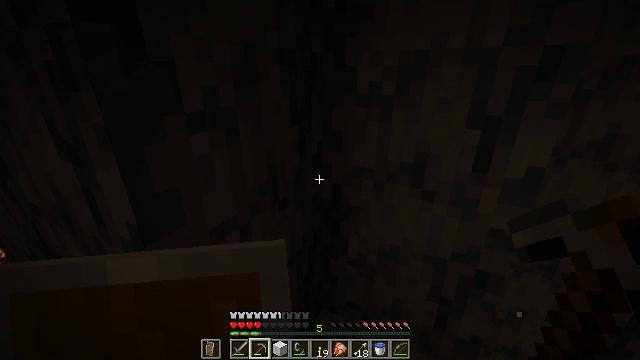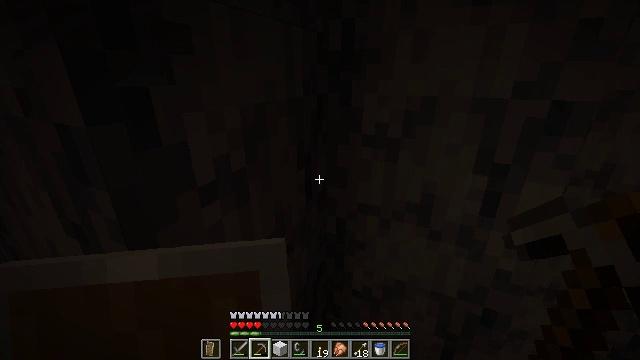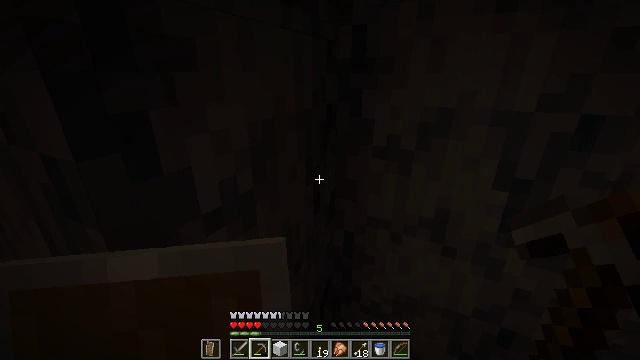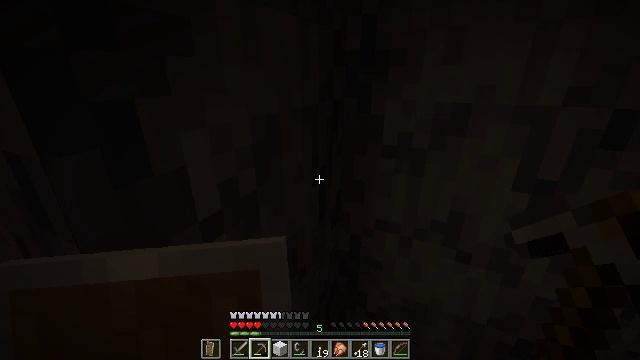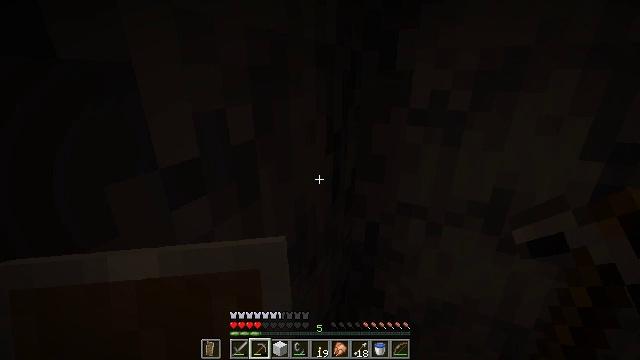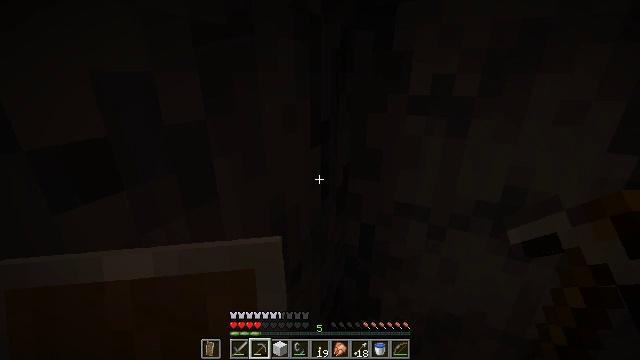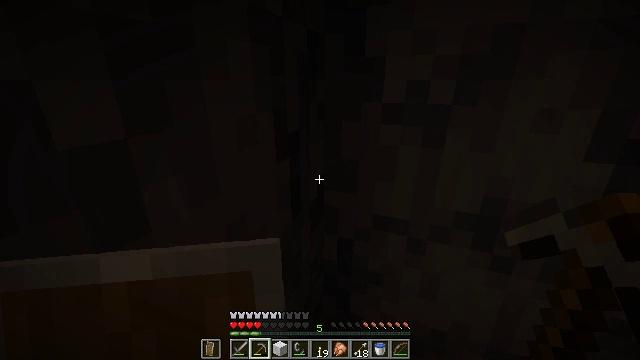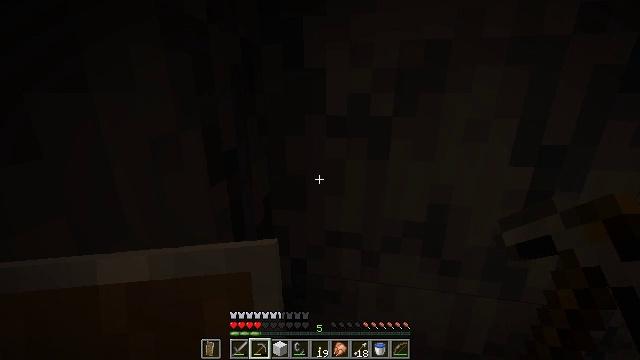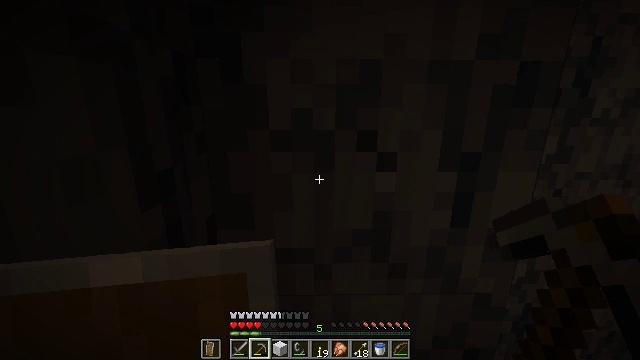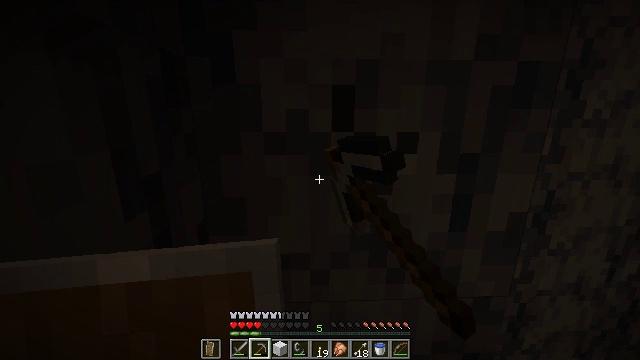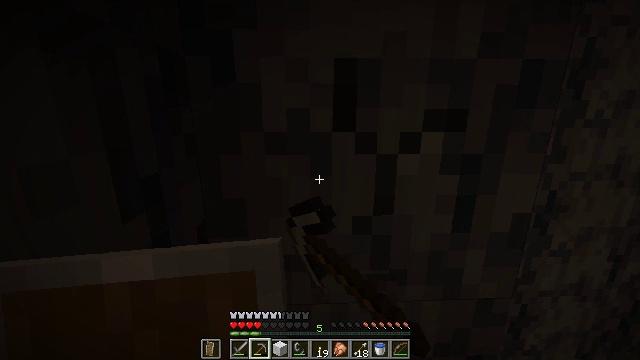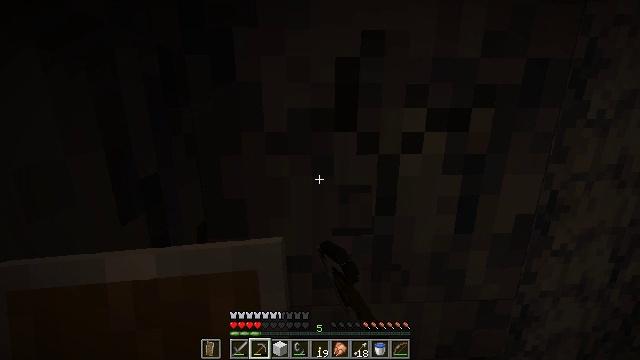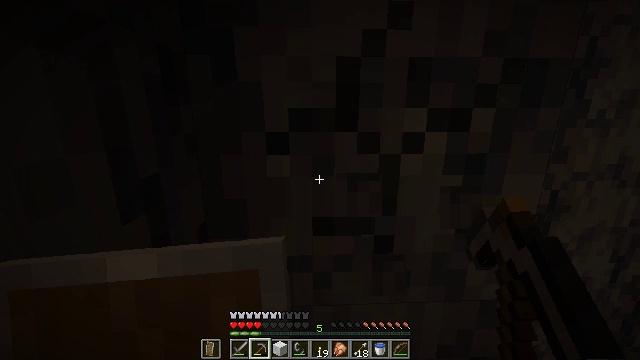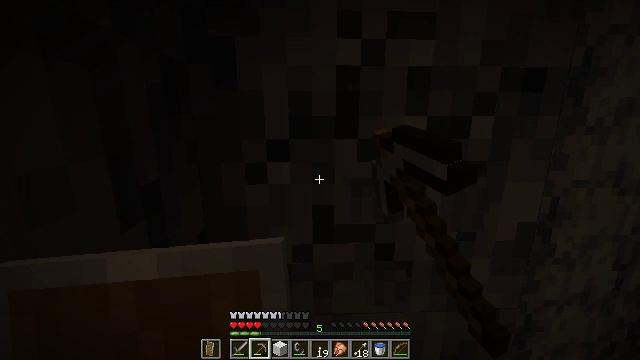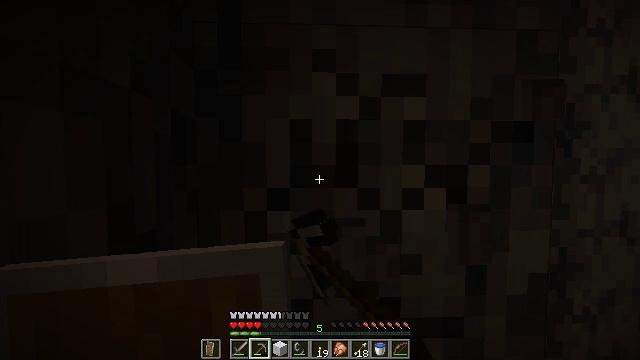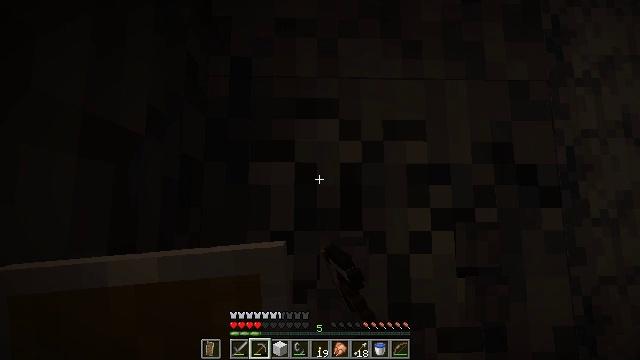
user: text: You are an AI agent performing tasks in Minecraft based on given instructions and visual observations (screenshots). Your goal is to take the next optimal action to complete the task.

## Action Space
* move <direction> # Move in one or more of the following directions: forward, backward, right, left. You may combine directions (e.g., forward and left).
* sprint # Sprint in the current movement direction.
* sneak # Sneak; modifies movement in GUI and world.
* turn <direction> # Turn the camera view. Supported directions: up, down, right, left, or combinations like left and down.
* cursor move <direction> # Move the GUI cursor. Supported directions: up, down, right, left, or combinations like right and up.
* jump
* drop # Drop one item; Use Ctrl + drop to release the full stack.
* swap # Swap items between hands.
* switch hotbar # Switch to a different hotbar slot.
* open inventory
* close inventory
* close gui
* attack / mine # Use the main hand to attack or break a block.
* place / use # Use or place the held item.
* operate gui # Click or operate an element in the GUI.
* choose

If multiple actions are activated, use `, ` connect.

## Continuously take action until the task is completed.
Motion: motion action
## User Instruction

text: Collect basalt for building.
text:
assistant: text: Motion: move forward, turn right, jump
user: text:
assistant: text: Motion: move forward, jump
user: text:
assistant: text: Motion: move forward, jump
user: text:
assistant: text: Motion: move forward, jump
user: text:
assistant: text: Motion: move forward, jump
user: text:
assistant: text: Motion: turn right and up, jump
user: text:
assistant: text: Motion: turn right and up
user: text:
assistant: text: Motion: turn right and up, attack / mine
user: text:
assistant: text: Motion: turn right, attack / mine
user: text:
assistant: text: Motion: attack / mine
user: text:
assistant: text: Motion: attack / mine
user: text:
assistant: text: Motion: attack / mine
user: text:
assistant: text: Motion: turn up, attack / mine
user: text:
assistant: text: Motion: turn up, attack / mine
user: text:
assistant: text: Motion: turn up, attack / mine
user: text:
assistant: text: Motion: turn up, attack / mine
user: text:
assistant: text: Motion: attack / mine
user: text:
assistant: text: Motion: attack / mine
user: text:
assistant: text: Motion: attack / mine
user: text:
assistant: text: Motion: attack / mine
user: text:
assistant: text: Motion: turn up, attack / mine
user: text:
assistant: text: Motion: turn up, attack / mine
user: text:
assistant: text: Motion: turn up, attack / mine
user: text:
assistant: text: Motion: turn left and up, attack / mine
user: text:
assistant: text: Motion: attack / mine
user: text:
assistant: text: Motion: attack / mine
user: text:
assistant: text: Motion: attack / mine
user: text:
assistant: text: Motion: attack / mine
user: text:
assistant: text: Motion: attack / mine
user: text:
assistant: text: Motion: attack / mine